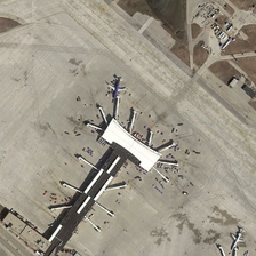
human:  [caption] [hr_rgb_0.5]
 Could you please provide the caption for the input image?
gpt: The T-shaped building popped up a lot .

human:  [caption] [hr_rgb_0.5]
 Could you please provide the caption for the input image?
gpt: Two planes were parked next to two terminals of an airport.

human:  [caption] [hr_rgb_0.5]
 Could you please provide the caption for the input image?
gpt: The two planes were parked next to the two terminals of the airport.

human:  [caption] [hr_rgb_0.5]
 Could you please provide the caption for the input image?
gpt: The white plane pointed to a black and white T-shaped building.

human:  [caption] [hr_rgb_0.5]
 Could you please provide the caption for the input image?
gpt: The white plane pointed to the black and white T-shaped building.